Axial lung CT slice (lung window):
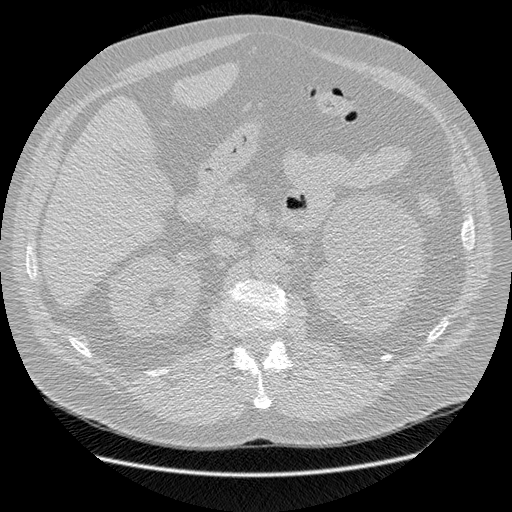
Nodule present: no